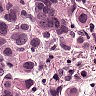
Metastatic tissue present: yes